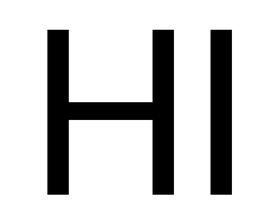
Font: Poppins-Regular